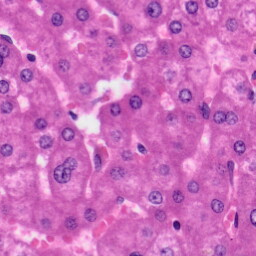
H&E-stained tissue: Liver